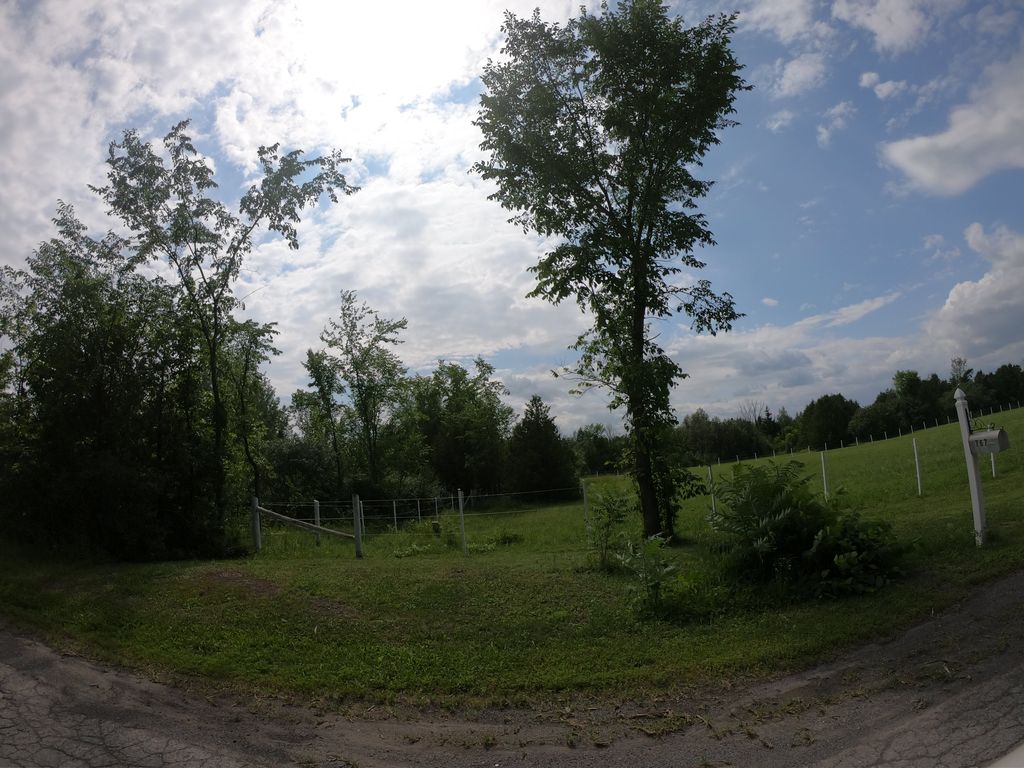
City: ottawa-gatineau